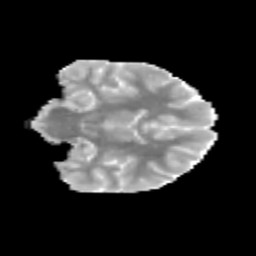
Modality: MD
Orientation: coronal
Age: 12
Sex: female
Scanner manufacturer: siemens
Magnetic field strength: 3 T
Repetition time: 3.8 s
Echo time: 0.07 s